Question: It takes 5 seconds to load 8425 items on the last iMac.

I don't know what else add to provide you more info. I'm loading the items for the drop down list of a NSComboBox.
I've tested on Snow Leopard and Mountain Lion and it works fine. Tried on several machines, it works fine on all osx except for Mavericks. Same build and database files.
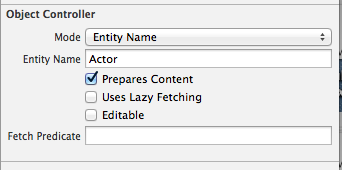
Answer: My guess is that NSComboBox loads all items one by one and CoreData has to make a roundtrip to the disk each time. You should inspect this situation with Instruments to know for sure what's going on.
Try prefetching all items before showing them. You can use '-[NSFetchRequest returnsObjectsAsFaults:]' property set to 'NO' during such fetch.
Here's a snippet from my project that does prefetching:
'''
if ( ! didPrefetch)
{
didPrefetch = YES;
// Your fetch request that will load all items
NSFetchRequest* fetchRequest = ... ;
// If you need to prefetch some relationships
fetchRequest.relationshipKeyPathsForPrefetching = @[...];
// This forces objects to fault info row cache
fetchRequest.returnsObjectsAsFaults = NO;
[managedObjectContext executeFetchRequest:fetchRequest error:&error];
}
'''